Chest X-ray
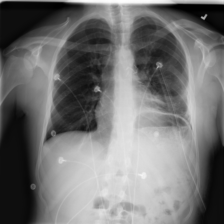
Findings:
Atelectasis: positive
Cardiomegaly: negative
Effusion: negative
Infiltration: negative
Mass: negative
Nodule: negative
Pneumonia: negative
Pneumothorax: positive
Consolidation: negative
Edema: negative
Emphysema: negative
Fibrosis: negative
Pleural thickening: negative
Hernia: negative